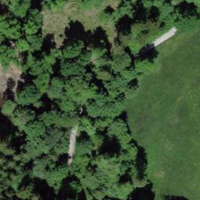
EUNIS habitat code: 41
Species observed at this site:
Fagus sylvatica
Geum rivale